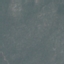
Land use / land cover: HerbaceousVegetation